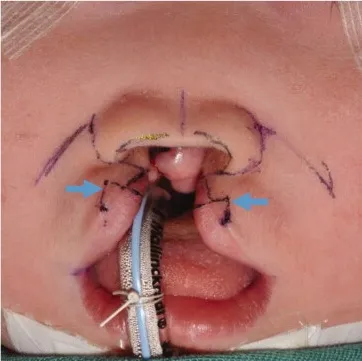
Cheiloplasty performed after 18 months of PNAM. (a and b) Columellar reconstruction was performed with local flaps. Arrow: small white lip portions with lateral vermillion.
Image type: endoscopy (gi_endoscopy)